Question: I accidentally deleted the entries for H2 (Embedded) and H2 (Server) from the H2 console. The dropbox shown below allows you to select the kind of database you want to connect to/create. There is a button that allows you to remove entries, and with it I deleted the ones for H2. I have uninstalled and reinstalled H2, but didn't get the database types I deleted. What do I do?

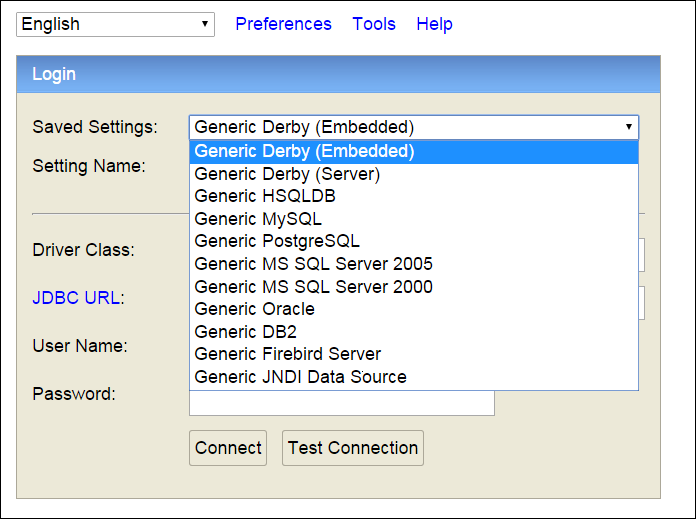
Answer: You could remove <URL>, and then restart the H2 Console.